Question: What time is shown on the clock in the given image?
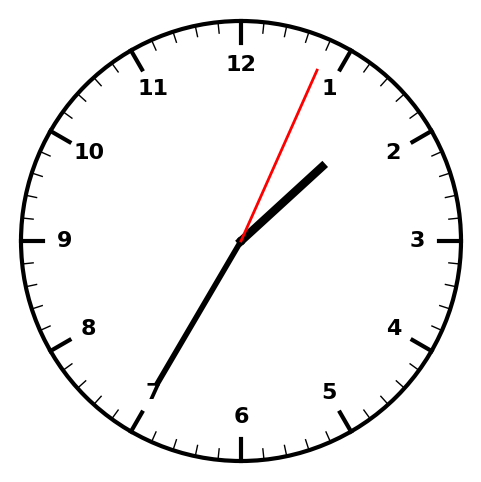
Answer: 01:35:04